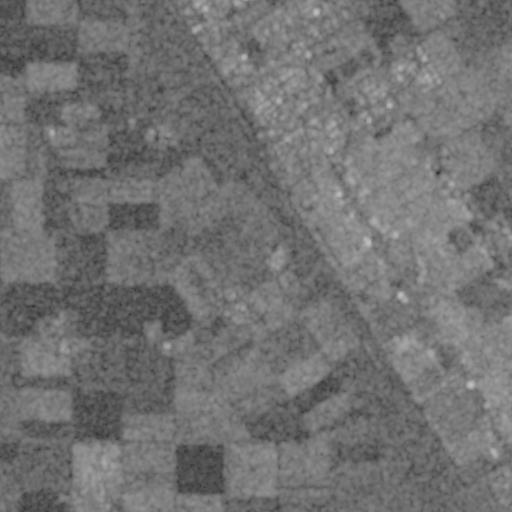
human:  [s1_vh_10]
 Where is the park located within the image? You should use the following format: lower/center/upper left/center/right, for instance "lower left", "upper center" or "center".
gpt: The park is located in the upper right of the image.
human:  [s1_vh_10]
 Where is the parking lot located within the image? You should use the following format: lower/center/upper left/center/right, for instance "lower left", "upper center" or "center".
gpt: The parking lot is located in the upper center of the image.
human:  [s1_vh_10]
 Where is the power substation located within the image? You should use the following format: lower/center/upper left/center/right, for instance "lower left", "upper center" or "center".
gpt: The power substation is located in the lower left of the image.
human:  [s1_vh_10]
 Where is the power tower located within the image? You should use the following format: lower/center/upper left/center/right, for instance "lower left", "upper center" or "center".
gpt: There is no power tower in the image.

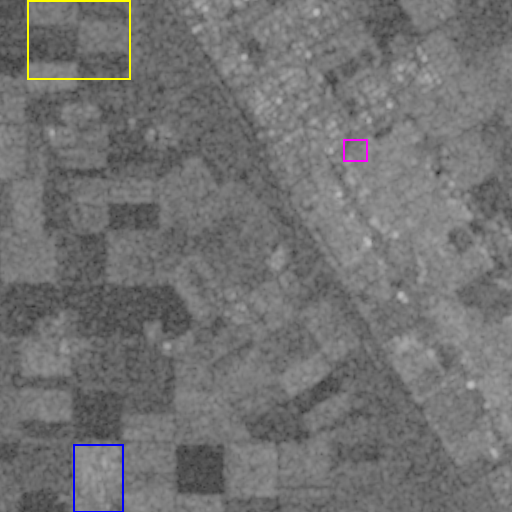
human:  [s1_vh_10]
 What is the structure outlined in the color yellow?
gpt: The structure outlined in yellow is a crop field.
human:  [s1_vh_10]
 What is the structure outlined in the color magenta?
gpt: The structure outlined in magenta is a park.
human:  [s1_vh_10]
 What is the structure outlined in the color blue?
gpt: The structure outlined in blue is a power substation.
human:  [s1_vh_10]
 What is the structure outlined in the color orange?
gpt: There is no orange outline.